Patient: sex M, age 66
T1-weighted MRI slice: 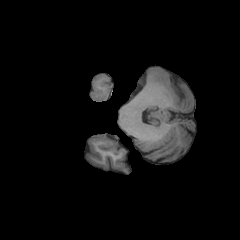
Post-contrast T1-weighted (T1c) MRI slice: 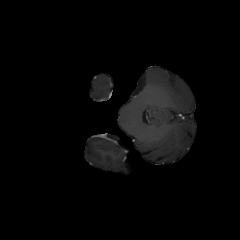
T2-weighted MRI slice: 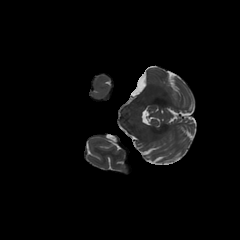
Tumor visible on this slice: no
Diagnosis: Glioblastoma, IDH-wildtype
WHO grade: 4